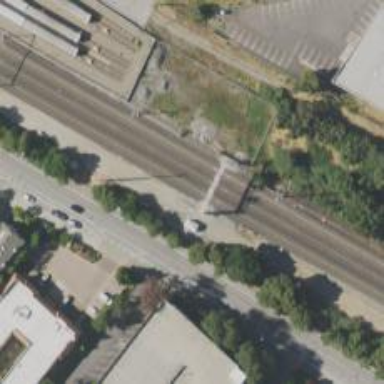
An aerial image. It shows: Railway spur junction.